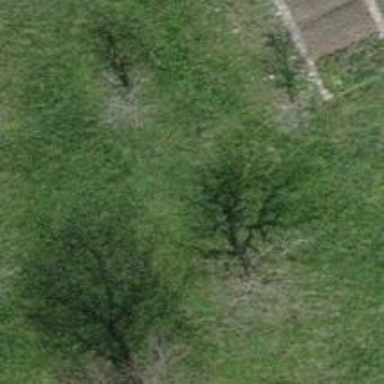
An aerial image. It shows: Broadleaved tree with lush leaves.